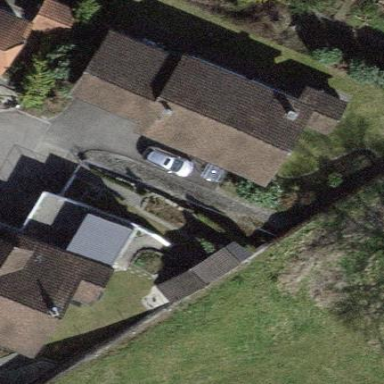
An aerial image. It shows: Building with tiled roof.